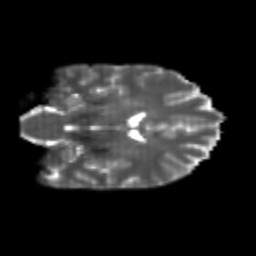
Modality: T2w
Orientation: coronal
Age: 24
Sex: female
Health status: healthy
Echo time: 0.074 s